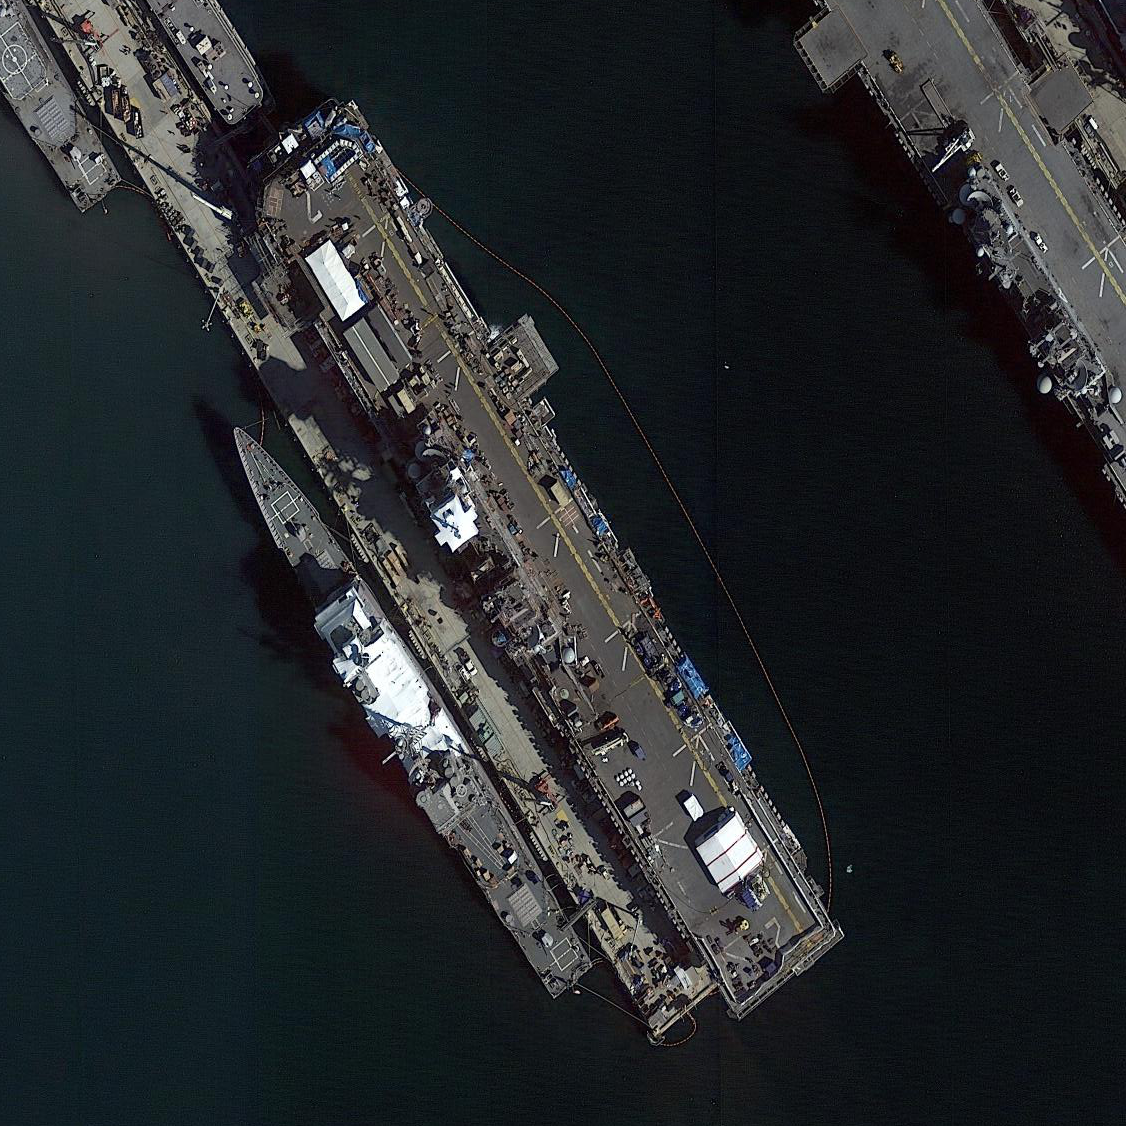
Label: assault